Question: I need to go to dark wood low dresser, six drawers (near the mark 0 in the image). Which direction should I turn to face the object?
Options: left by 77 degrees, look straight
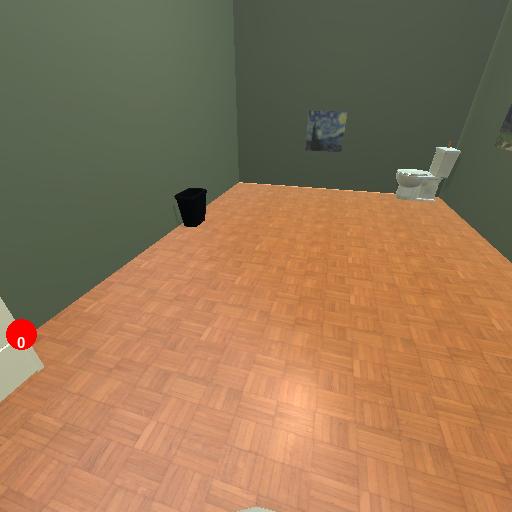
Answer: left by 77 degrees